Field crop: maize
Growth stage: 2
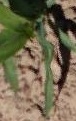
Species: maize